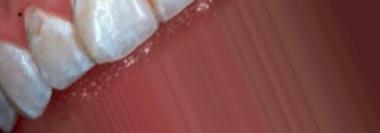
Condition: Tooth Discoloration